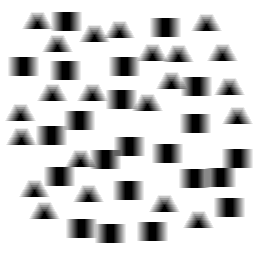
Squares: 22
Triangles: 22
Stars: 0
Total shapes: 44